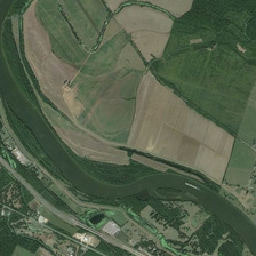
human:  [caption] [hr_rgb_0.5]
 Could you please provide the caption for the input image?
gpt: Because the river flows, the farmland is inclined.

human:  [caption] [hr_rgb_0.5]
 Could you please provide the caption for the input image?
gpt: the agricultural land is slope, with a river flowing through.

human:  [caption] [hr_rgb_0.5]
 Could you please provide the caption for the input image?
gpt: There's a river with a big slope.

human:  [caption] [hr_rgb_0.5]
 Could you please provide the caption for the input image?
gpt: Agricultural areas have steep slopes and rivers.

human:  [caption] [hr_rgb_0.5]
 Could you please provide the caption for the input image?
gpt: The agricultural land is gradient, with a river flowing through.